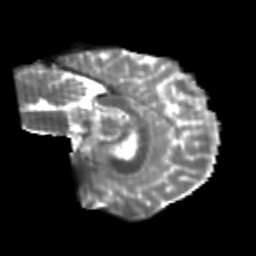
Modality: T2w
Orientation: sagittal
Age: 24
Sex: female
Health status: healthy
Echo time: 0.074 s